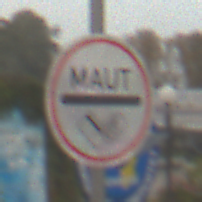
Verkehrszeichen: MautflichtigeStrecke
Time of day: MorningAfternoon
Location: Outdoor (Suburban)
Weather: Overcast
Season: NotSpecified
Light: Natural